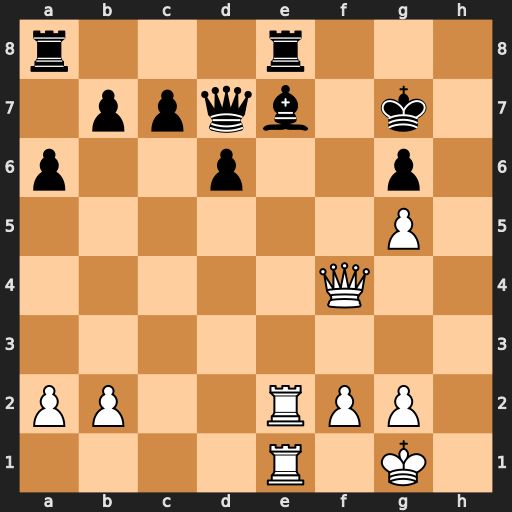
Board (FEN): r3r3/1ppqb1k1/p2p2p1/6P1/5Q2/8/PP2RPP1/4R1K1
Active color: w
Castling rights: -
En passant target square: -
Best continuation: Rxe7+ Qxe7 Rxe7+ Rxe7 Qf6+